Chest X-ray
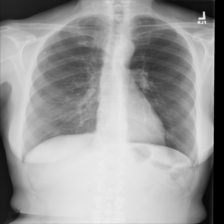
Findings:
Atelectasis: negative
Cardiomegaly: negative
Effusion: negative
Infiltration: negative
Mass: negative
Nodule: negative
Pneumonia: negative
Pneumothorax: negative
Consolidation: negative
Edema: negative
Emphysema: negative
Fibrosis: negative
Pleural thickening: negative
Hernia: negative